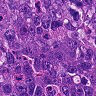
Metastatic tissue present: yes